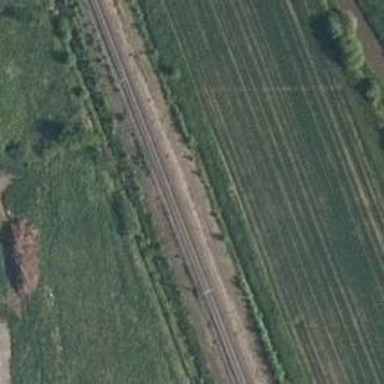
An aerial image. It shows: Railway with continuous electrified contact lines.